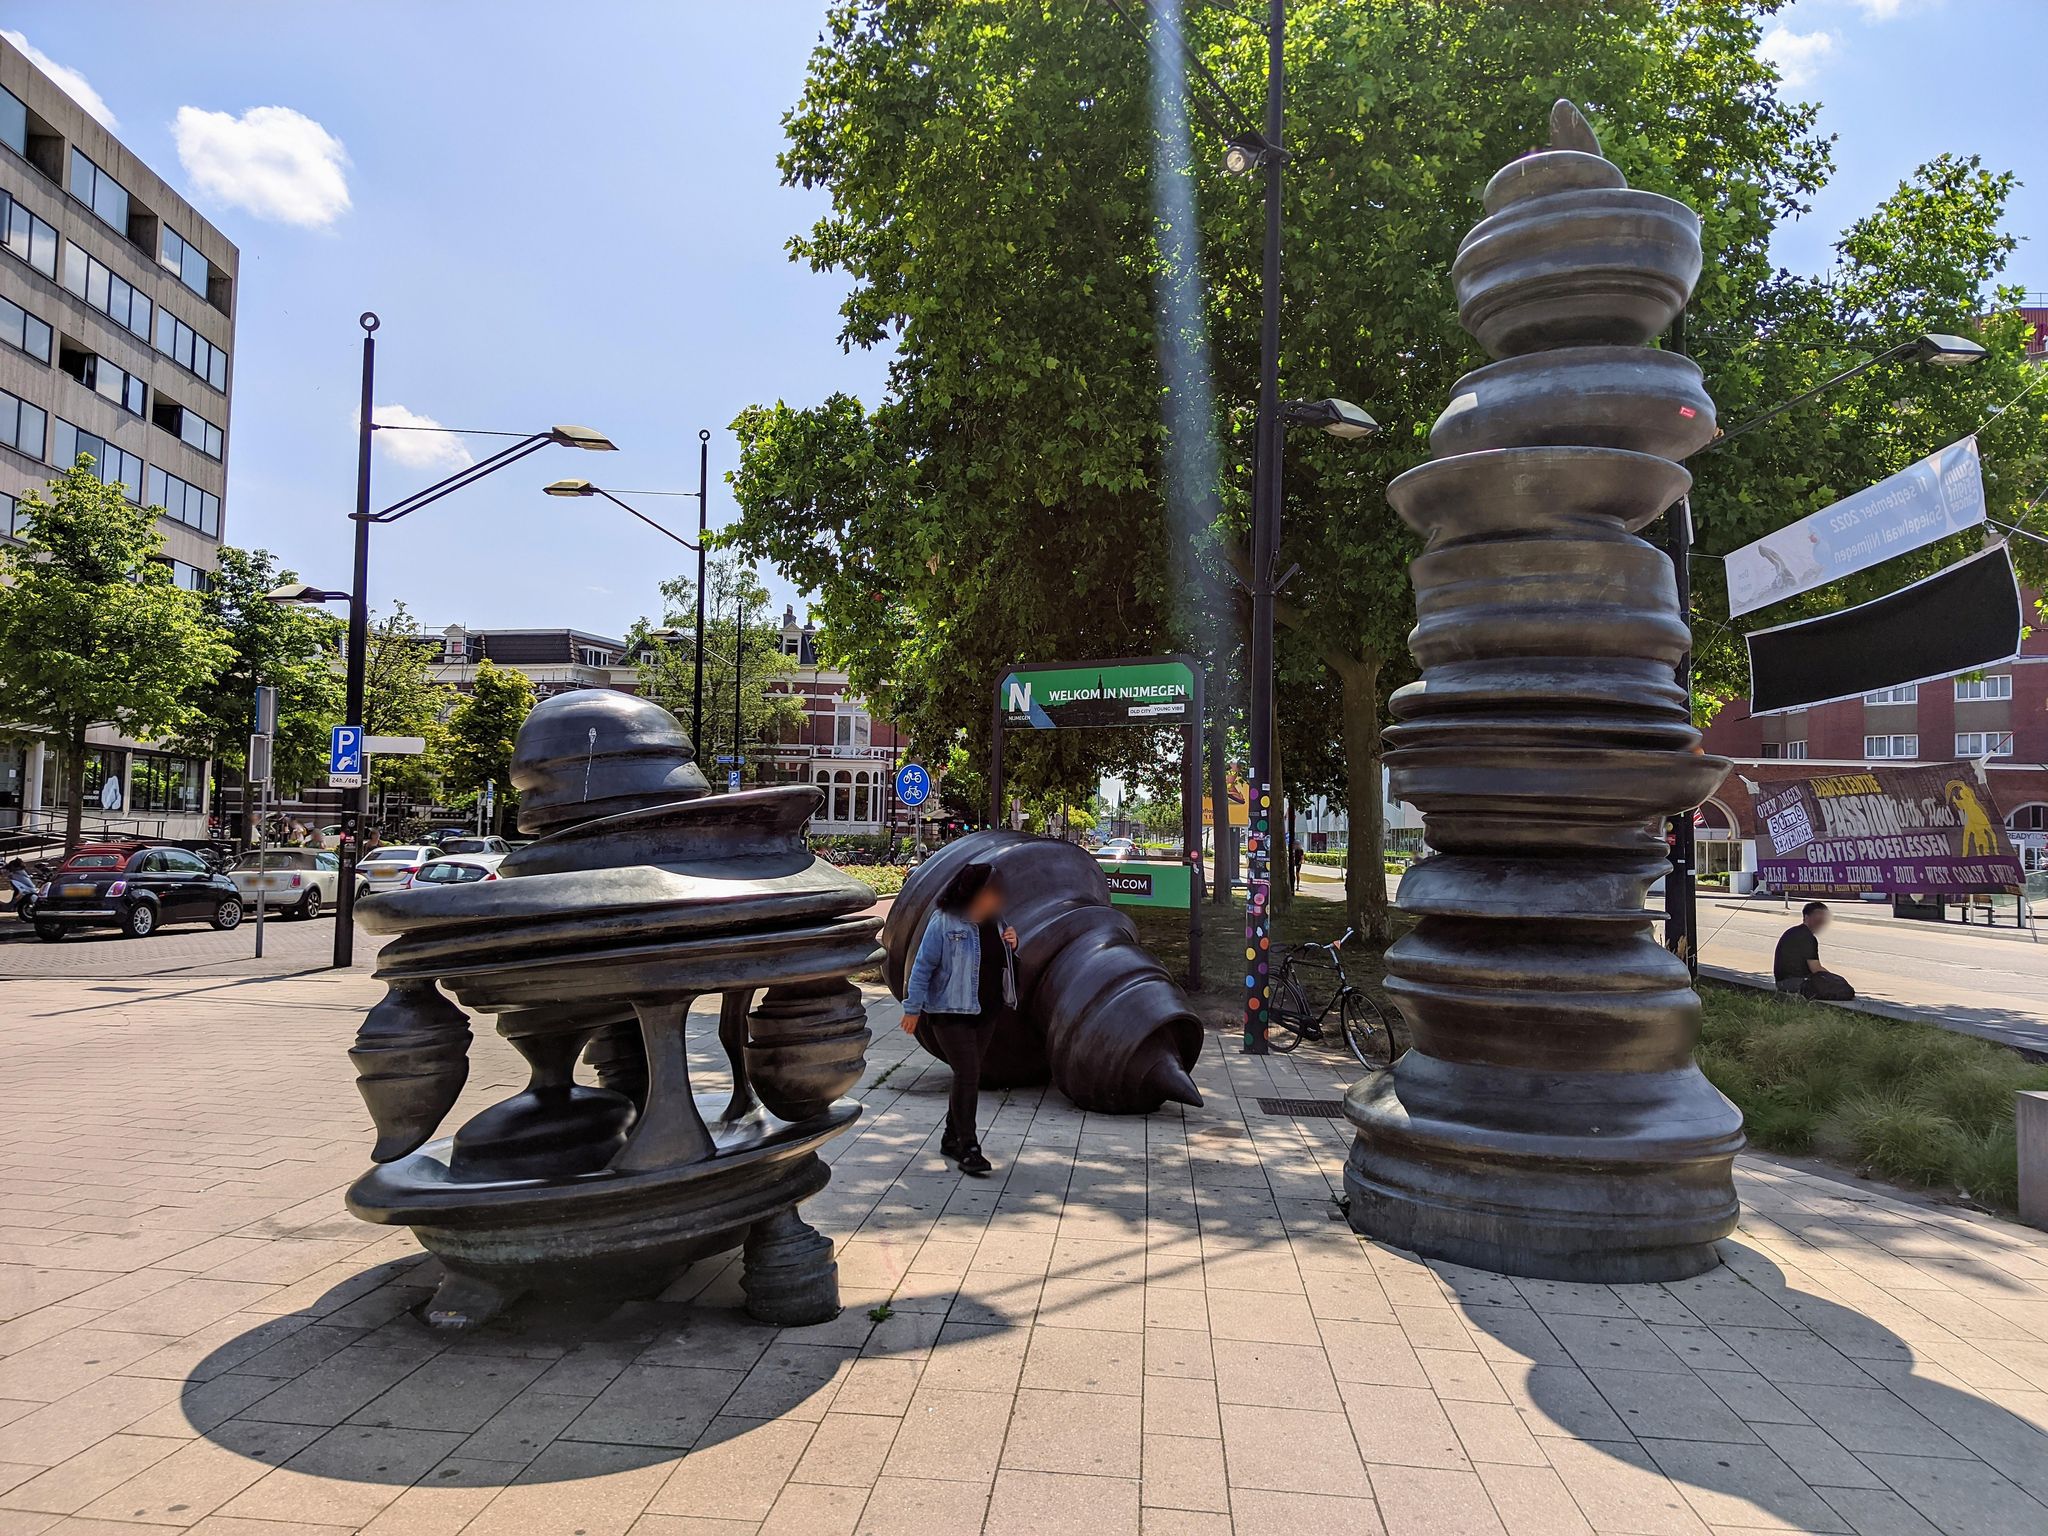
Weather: clear
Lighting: day
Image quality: good
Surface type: walking surface
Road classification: cycleway, footway, steps
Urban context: urban centre
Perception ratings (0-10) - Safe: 4.73, Lively: 7.04, Beautiful: 6.83, Boring: 2.98, Depressing: 4.91, Wealthy: 6.17